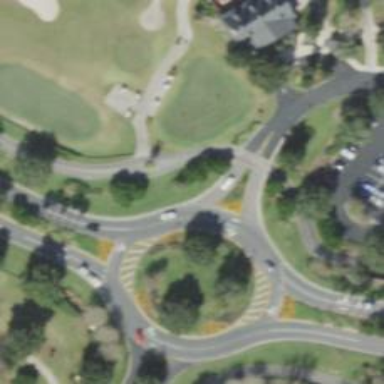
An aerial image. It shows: Path designated for golf carts.